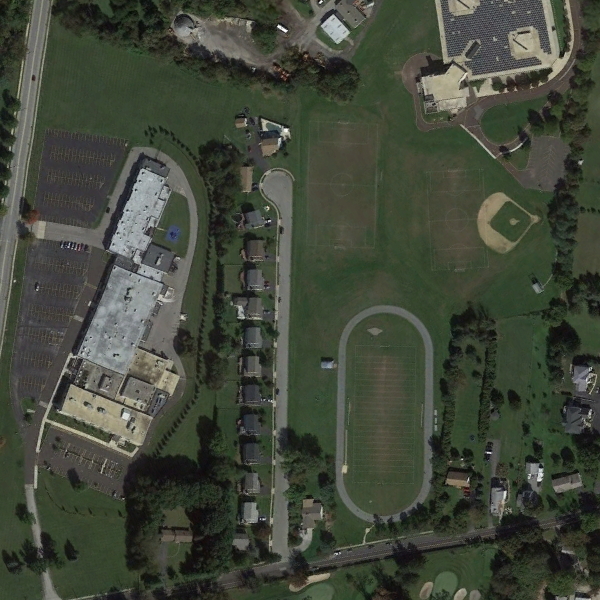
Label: School